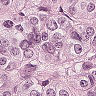
Metastatic tissue present: yes